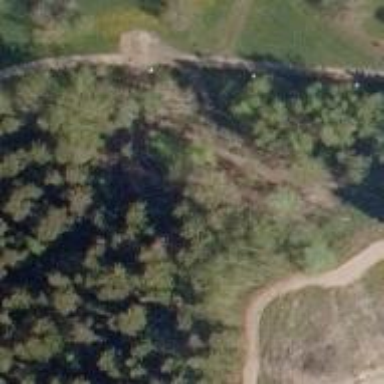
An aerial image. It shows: Disc golf basket.